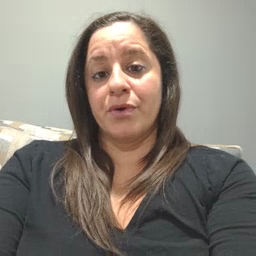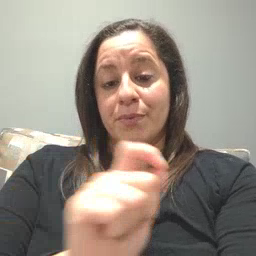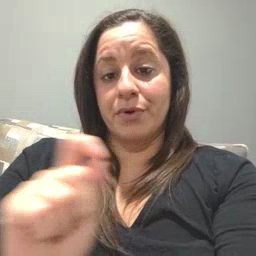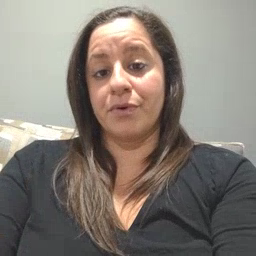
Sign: pencil